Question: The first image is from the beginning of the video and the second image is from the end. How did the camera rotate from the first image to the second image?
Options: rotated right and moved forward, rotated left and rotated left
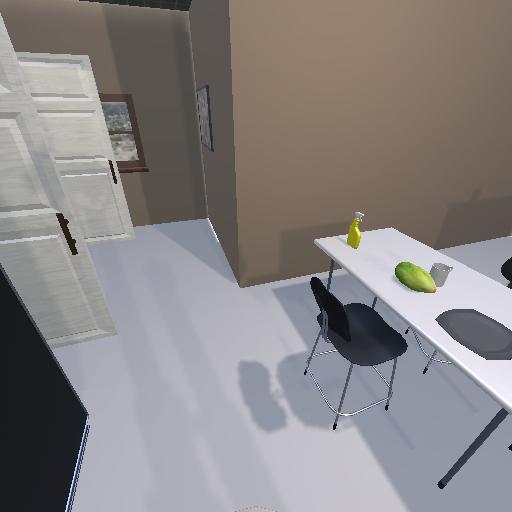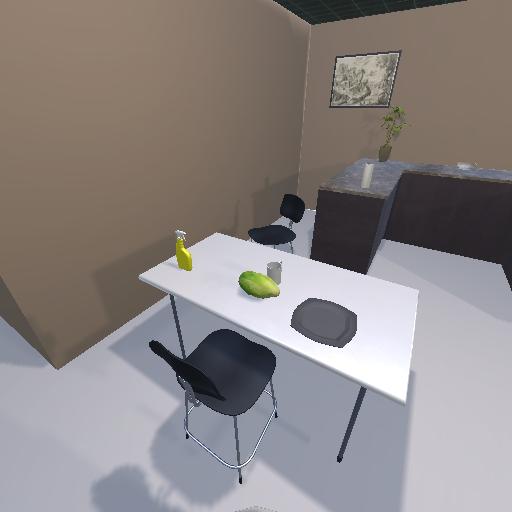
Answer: rotated right and moved forward